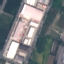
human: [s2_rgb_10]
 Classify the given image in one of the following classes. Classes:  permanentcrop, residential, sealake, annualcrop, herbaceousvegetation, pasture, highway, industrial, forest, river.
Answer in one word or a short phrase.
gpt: Industrial